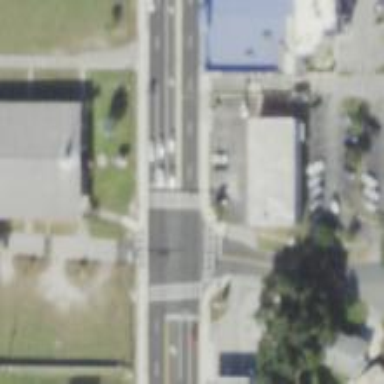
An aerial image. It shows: Asphalt footway with crossing.